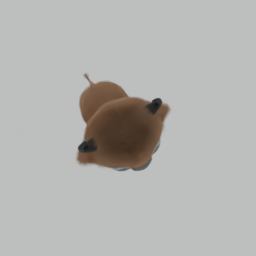
Label: animals